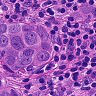
Metastatic tissue present: yes